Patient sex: M
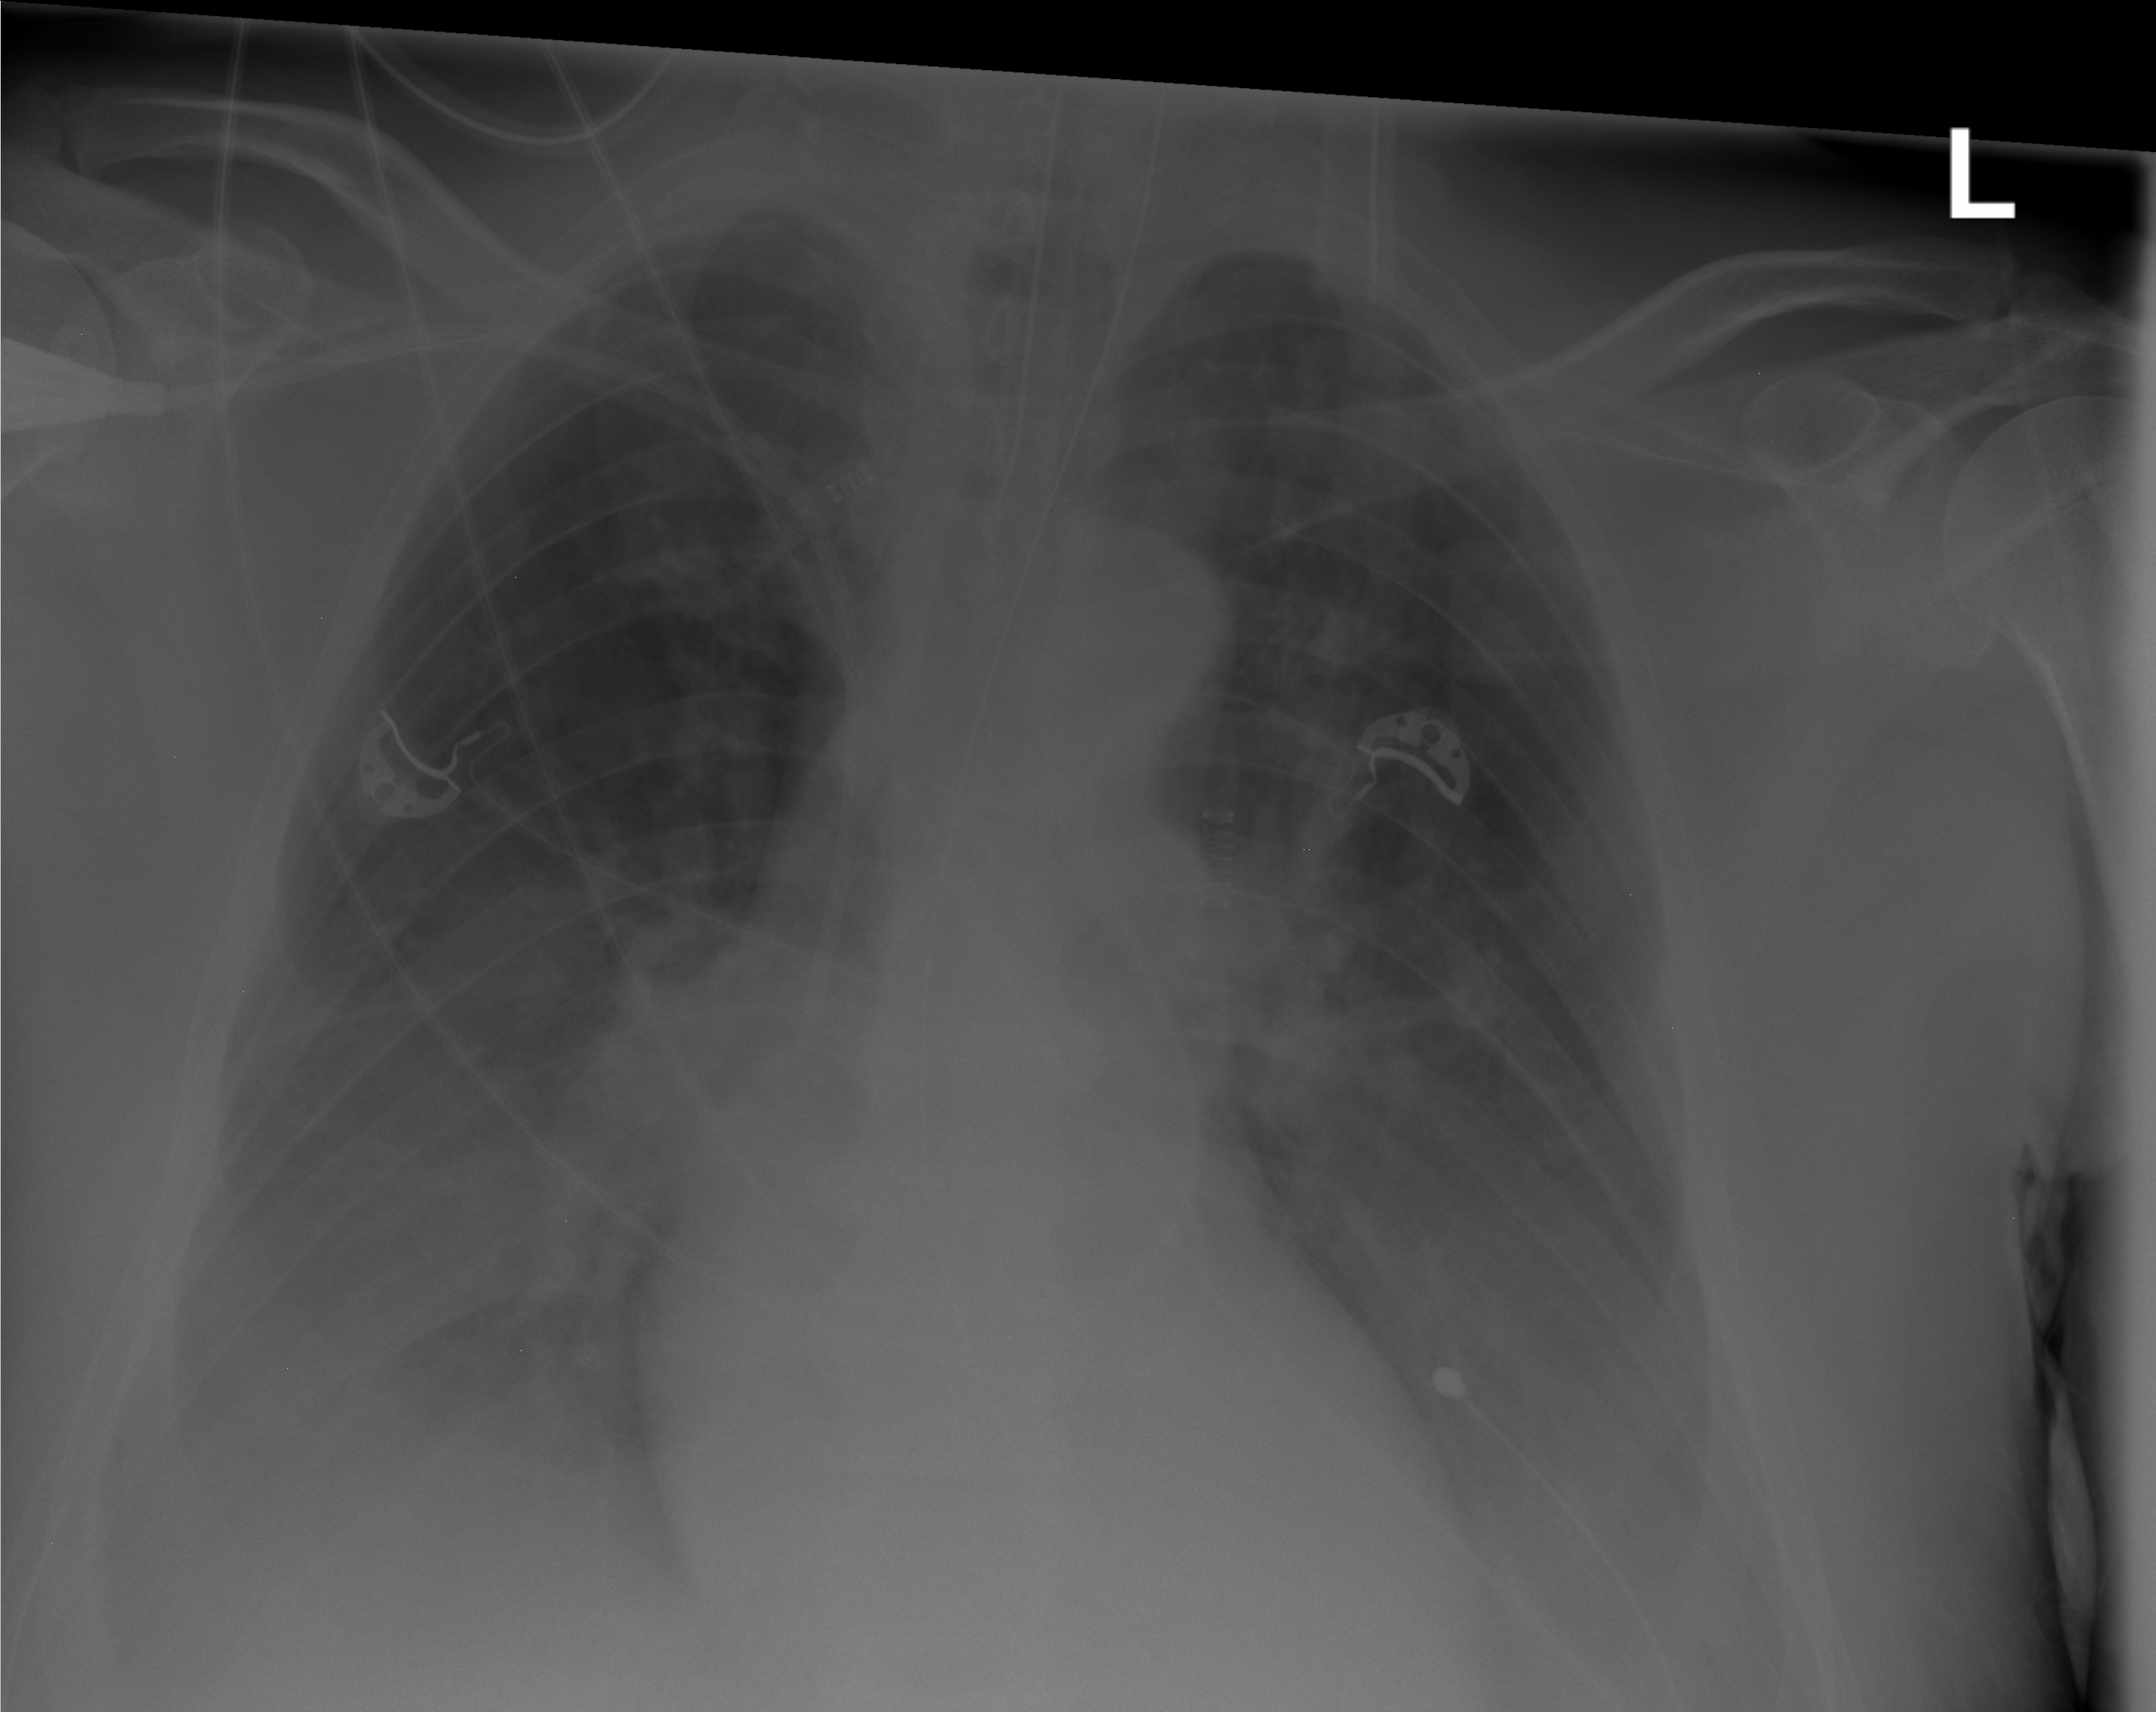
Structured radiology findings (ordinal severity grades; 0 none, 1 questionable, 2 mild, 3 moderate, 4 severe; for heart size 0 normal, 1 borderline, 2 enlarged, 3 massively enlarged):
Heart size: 0
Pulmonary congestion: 2
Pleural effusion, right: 2
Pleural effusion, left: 2
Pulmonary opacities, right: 0
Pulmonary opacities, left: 0
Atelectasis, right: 2
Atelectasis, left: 2